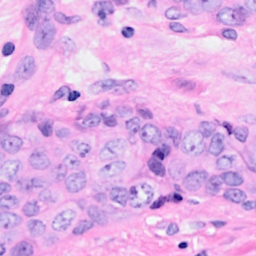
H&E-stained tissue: Breast